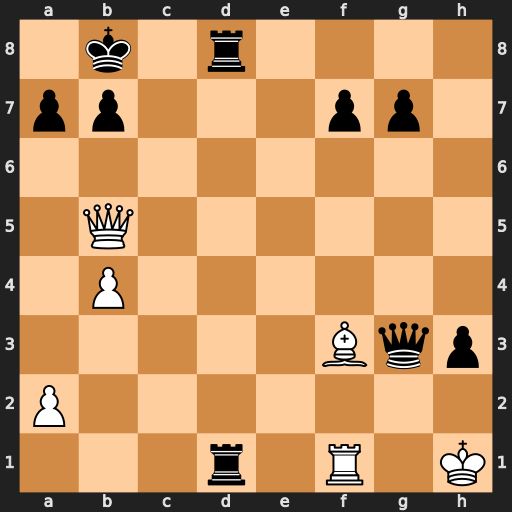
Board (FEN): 1k1r4/pp3pp1/8/1Q6/1P6/5Bqp/P7/3r1R1K
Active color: w
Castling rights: -
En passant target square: -
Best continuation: Qxb7#